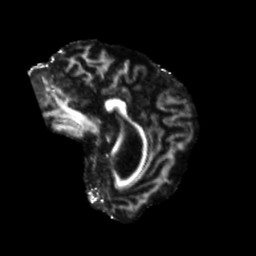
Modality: FA
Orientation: sagittal
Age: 79
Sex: female
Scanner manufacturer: siemens
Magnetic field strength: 3 T
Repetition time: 5.25 s
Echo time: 0.08 s